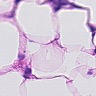
Metastatic tissue present: no